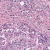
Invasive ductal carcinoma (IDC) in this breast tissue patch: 1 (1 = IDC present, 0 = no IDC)